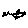
Label: bird